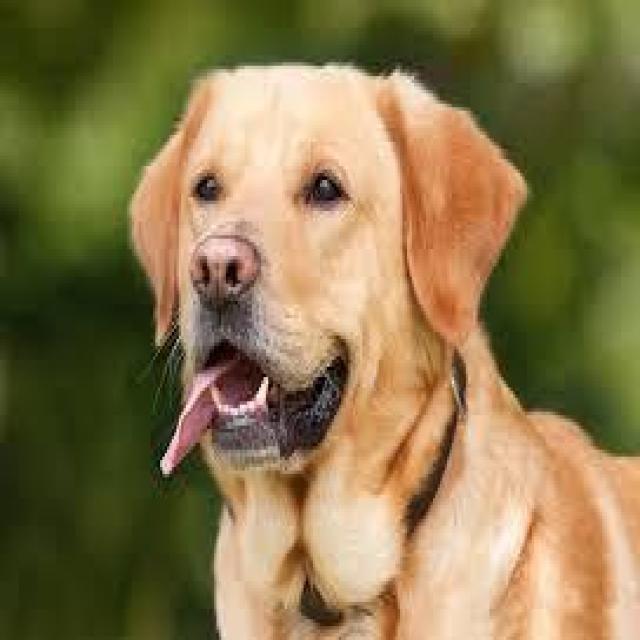
Healthy canine skin — no visible lesions, inflammation, or abnormalities. The skin and coat appear normal.